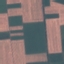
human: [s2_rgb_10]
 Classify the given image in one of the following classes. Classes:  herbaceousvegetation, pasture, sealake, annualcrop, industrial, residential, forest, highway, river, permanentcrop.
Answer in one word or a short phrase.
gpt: AnnualCrop